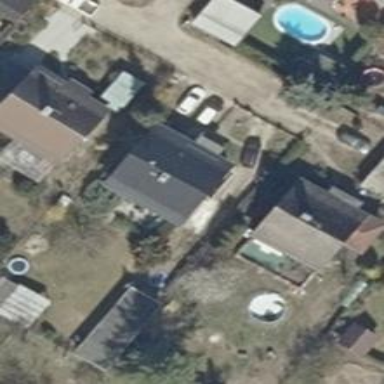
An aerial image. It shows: Gabled roof house.